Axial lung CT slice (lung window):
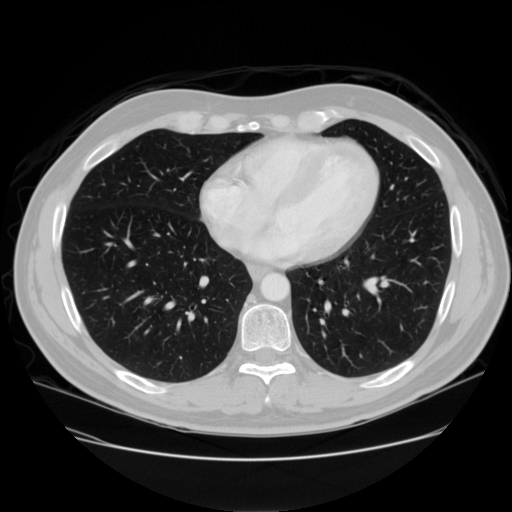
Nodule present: no